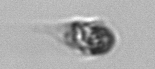
Label: Mesodinium